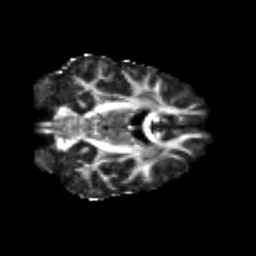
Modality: FA
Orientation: coronal
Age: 24
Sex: male
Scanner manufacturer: siemens
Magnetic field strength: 3 T
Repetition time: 3.5 s
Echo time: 0.125 s